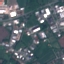
Label: Industrial